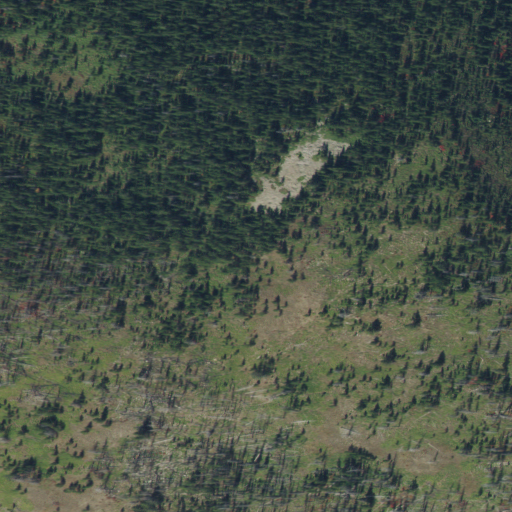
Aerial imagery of ridge(s) in Idaho named Moose Ridge containing evergreen forest, shrub, and grassland